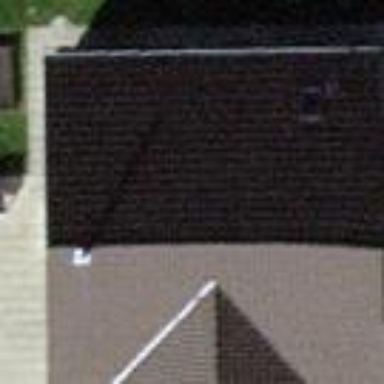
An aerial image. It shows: Gabled roof house.